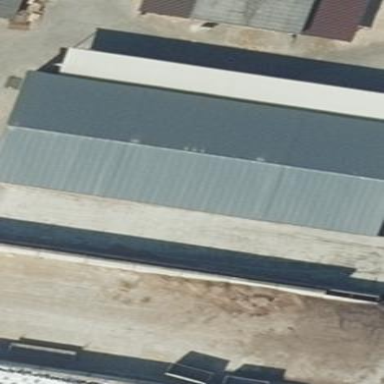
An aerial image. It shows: Gabled grey roof on farm auxiliary building. The roof is oriented along the length of the structure.